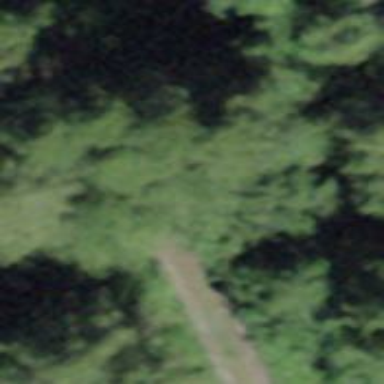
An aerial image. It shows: Track road passing through tunnel with grade 3 track surface.